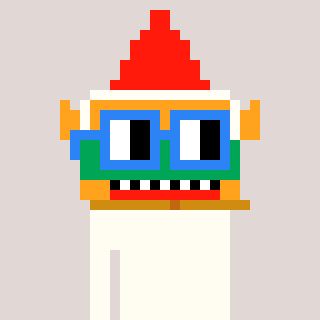
a pixel art character with square blue glasses, a gnome-shaped head and a peachy-colored body on a warm background